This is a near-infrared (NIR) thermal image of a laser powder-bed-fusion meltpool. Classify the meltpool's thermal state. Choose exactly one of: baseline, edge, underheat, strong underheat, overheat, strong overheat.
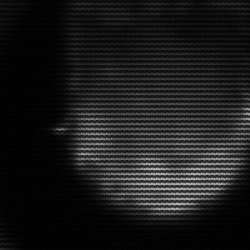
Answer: edge